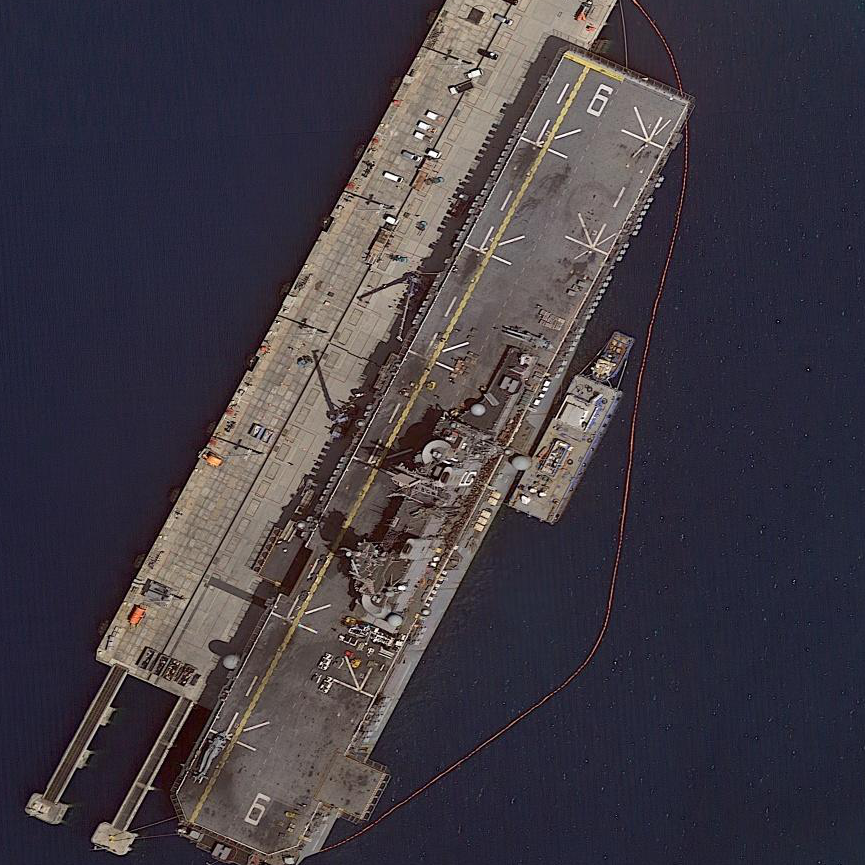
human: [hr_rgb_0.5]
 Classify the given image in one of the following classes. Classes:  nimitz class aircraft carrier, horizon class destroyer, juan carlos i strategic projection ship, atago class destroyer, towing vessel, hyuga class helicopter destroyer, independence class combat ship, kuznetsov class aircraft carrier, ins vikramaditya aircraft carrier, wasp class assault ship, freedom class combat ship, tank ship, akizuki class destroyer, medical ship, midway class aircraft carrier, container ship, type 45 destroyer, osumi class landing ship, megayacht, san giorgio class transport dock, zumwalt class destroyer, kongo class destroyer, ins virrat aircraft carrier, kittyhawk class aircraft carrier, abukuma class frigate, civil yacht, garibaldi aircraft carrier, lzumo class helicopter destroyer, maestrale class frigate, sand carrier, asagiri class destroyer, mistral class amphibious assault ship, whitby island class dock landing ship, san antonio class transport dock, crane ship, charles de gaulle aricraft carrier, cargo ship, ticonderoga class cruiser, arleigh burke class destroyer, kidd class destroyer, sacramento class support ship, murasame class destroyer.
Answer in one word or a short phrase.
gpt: Wasp class assault ship